Field crop: tomato
Growth stage: 2
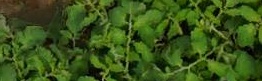
Species: tomato